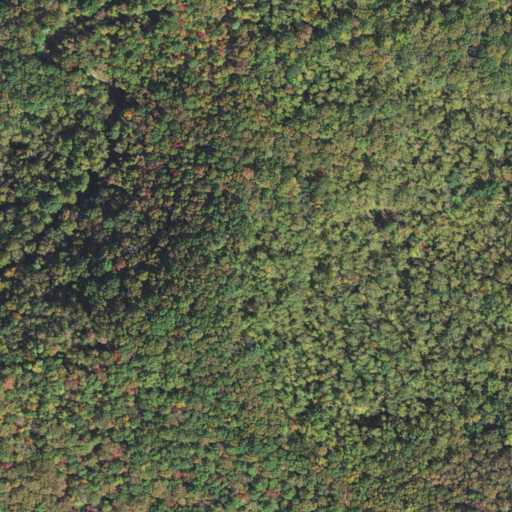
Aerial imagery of mountain in North Carolina named Bates Mountain containing deciduous forest, mixed forest, and open development